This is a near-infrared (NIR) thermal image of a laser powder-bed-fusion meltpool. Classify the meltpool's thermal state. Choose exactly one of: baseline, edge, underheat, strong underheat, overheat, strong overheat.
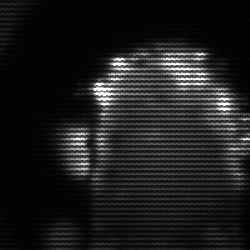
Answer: baseline